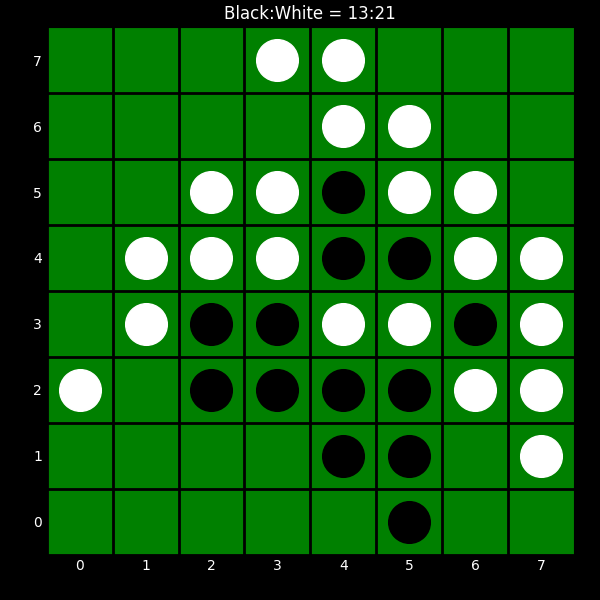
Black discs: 13
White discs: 21